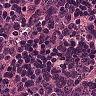
Metastatic tissue present: no